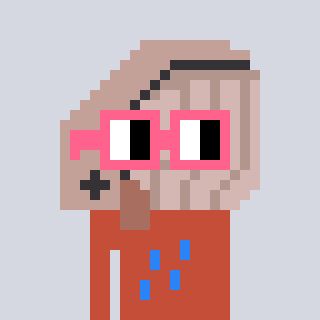
a pixel art character with square pink glasses, a whale-shaped head and a rust-colored body on a cool background